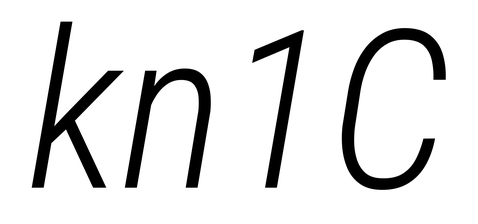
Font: Roboto-Italic_Condensed_Light_Italic